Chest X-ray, PA view. Patient: 19 years old, sex M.
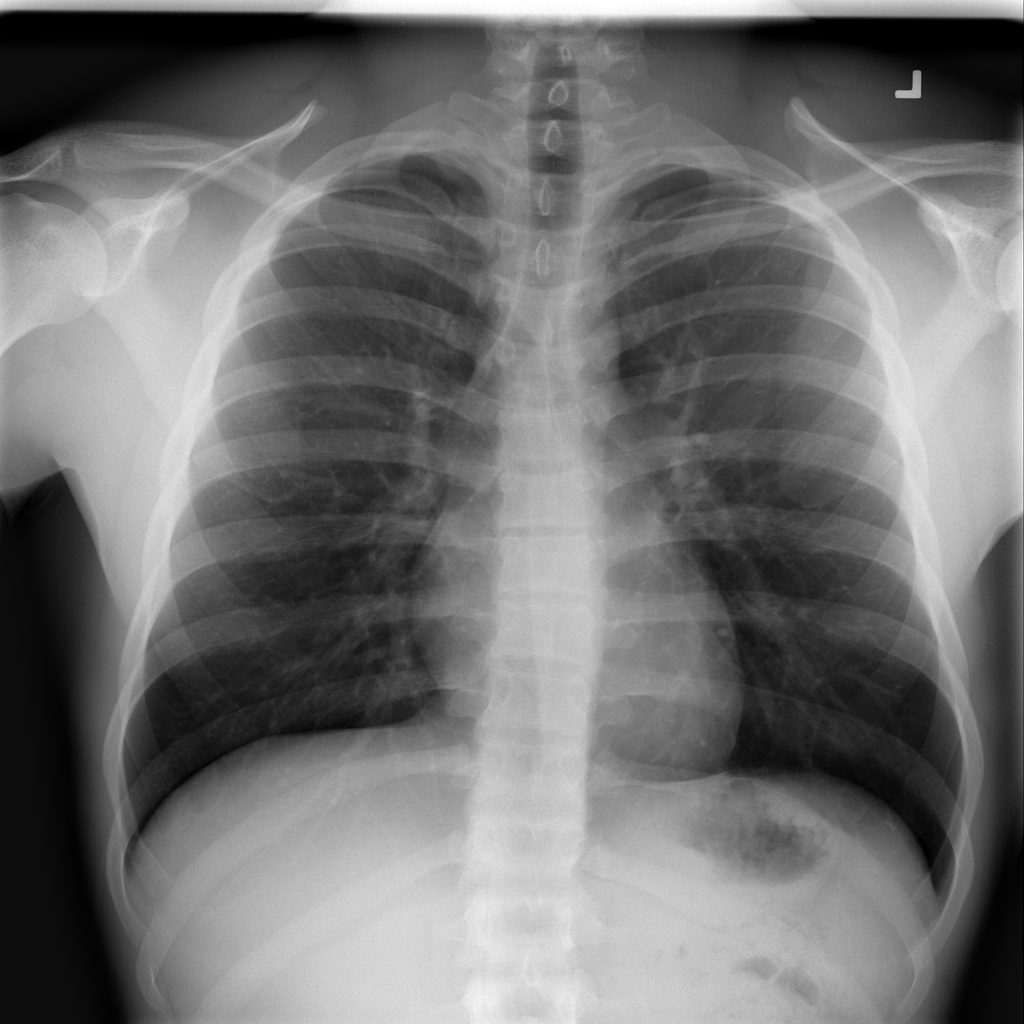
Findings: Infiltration